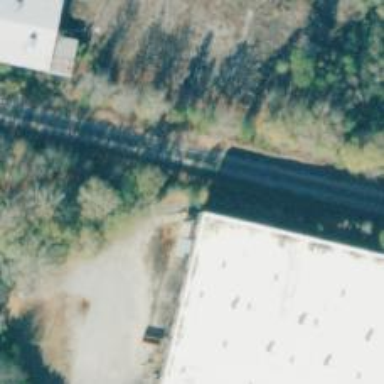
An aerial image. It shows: Abandoned railway spur.